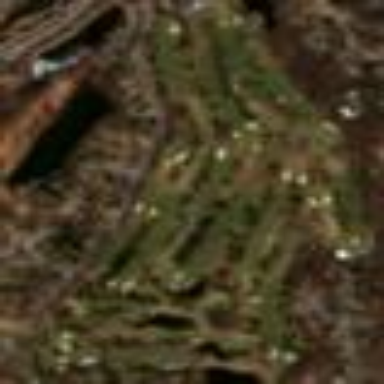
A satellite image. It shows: Rough area on grassy golf course.